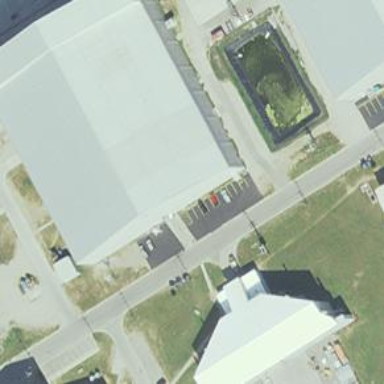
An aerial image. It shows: Building that is hangar at the airport.